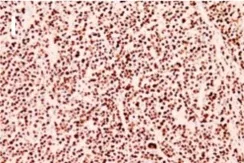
Ki67(+) expression. (X200).
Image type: pathology (immunostaining)